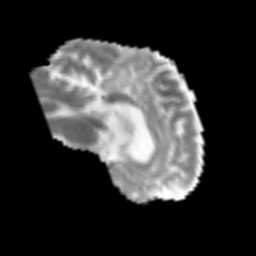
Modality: MD
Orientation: sagittal
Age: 75
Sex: male
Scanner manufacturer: siemens
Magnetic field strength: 3 T
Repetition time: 3.2 s
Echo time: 0.081 s